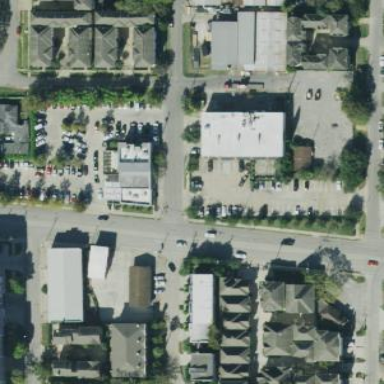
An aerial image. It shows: Retail area.